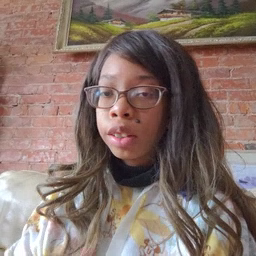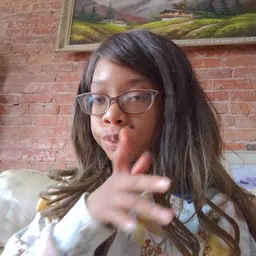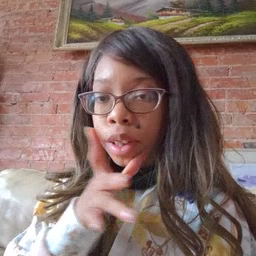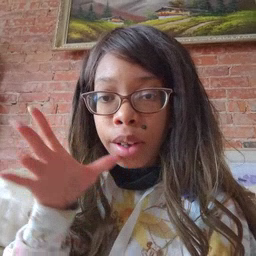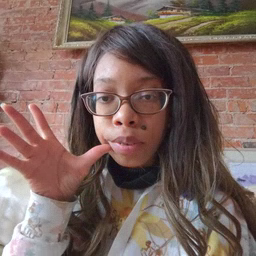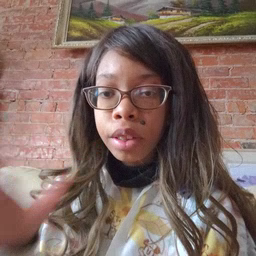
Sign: farm